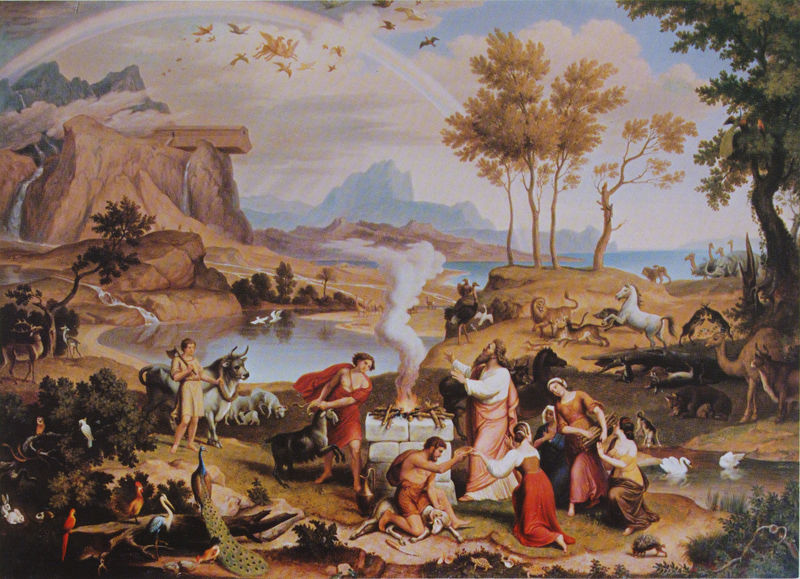
Titel: Das Dankopfer Noahs
Künstler: Johann Michael Wittmer
Standort: Süddeutschland
Institution: Privatbesitz
Schlagwörter: baum, berg, blau, felsen, feuer, gemälde, gott, gruppe, himmel, mann, meer, vogel, wasser, weiß, wolken, bäume, fluss, frauen, gelb, landschaft, menschen, ocker, see, teich, ufer, braun, bunt, frau, holz, männer, orange, schwarz, strasse, szene, rot, tier, tiere, weg, beige, fest, malerei, bart, bärte, bibel, stein, bild, gesten, holland, niederlande, bach, hügel, natur, vögel, büsche, gebüsch, gewässer, pfad, qualm, rauch, wege, gewand, strick, gewänder, personen, pflanzen, rosa, wasserfall, pferd, pferde, schwanz, ente, gans, schwan, bogen, berge, farben, fels, gebirge, gipfel, kuh, rind, enten, picknick, brand, landung, strauss, bucht, paradies, lamm, schaf, schlachten, religion, glut, idyll, zypresse, tauben, pfau, pelikan, tierwelt, gebet, mythologie, schimmel, altar, löwen, fasan, fasane, hirsch, reh, jesus, axt, altes testament, fabelwesen, priester, heiliger, löwe, heilige, isaak, opfer, opferung, plfanzen, papagei, heilig, bock, schafe, bulle, ochse, stier, hirte, schäfer, welt, biblisch, ziegenbock, ziege, schwäne, koch, aufzug, hölzer, ritual, kakadu, leopard, ochs, kamel, regenbogen, bukolisch, tiger, widder, rustikal, zicklein, erzählung, arche, arche noah, noa, noah, abraham, goldenes, mose, schlachtung, tieropfer, papageien, berg gabor, biblische landschaft, bqum, brandopfer, feueraltar, häuten, noahs opfer, opferaltar, opferlamm, schächten, sinnflut, wasserläufe, weltenlandschaft, vögle, gürteltier, wider, manner, zeitalter, at, shwan, alter bund, noh, opferszene, pofau, bildgemälde, regenbogengemälde, rebäume